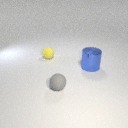
small gray rubber sphere in front of large blue metal cylinder